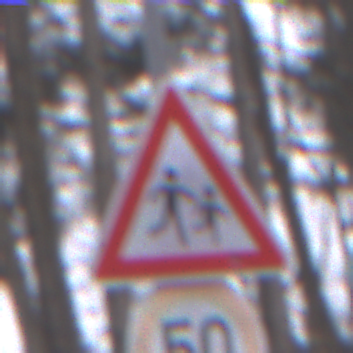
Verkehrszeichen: KinderLinks
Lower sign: Geschwindigkeit50
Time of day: Midday
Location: Outdoor (Nature)
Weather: Overcast
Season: Autumn
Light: Natural